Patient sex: M
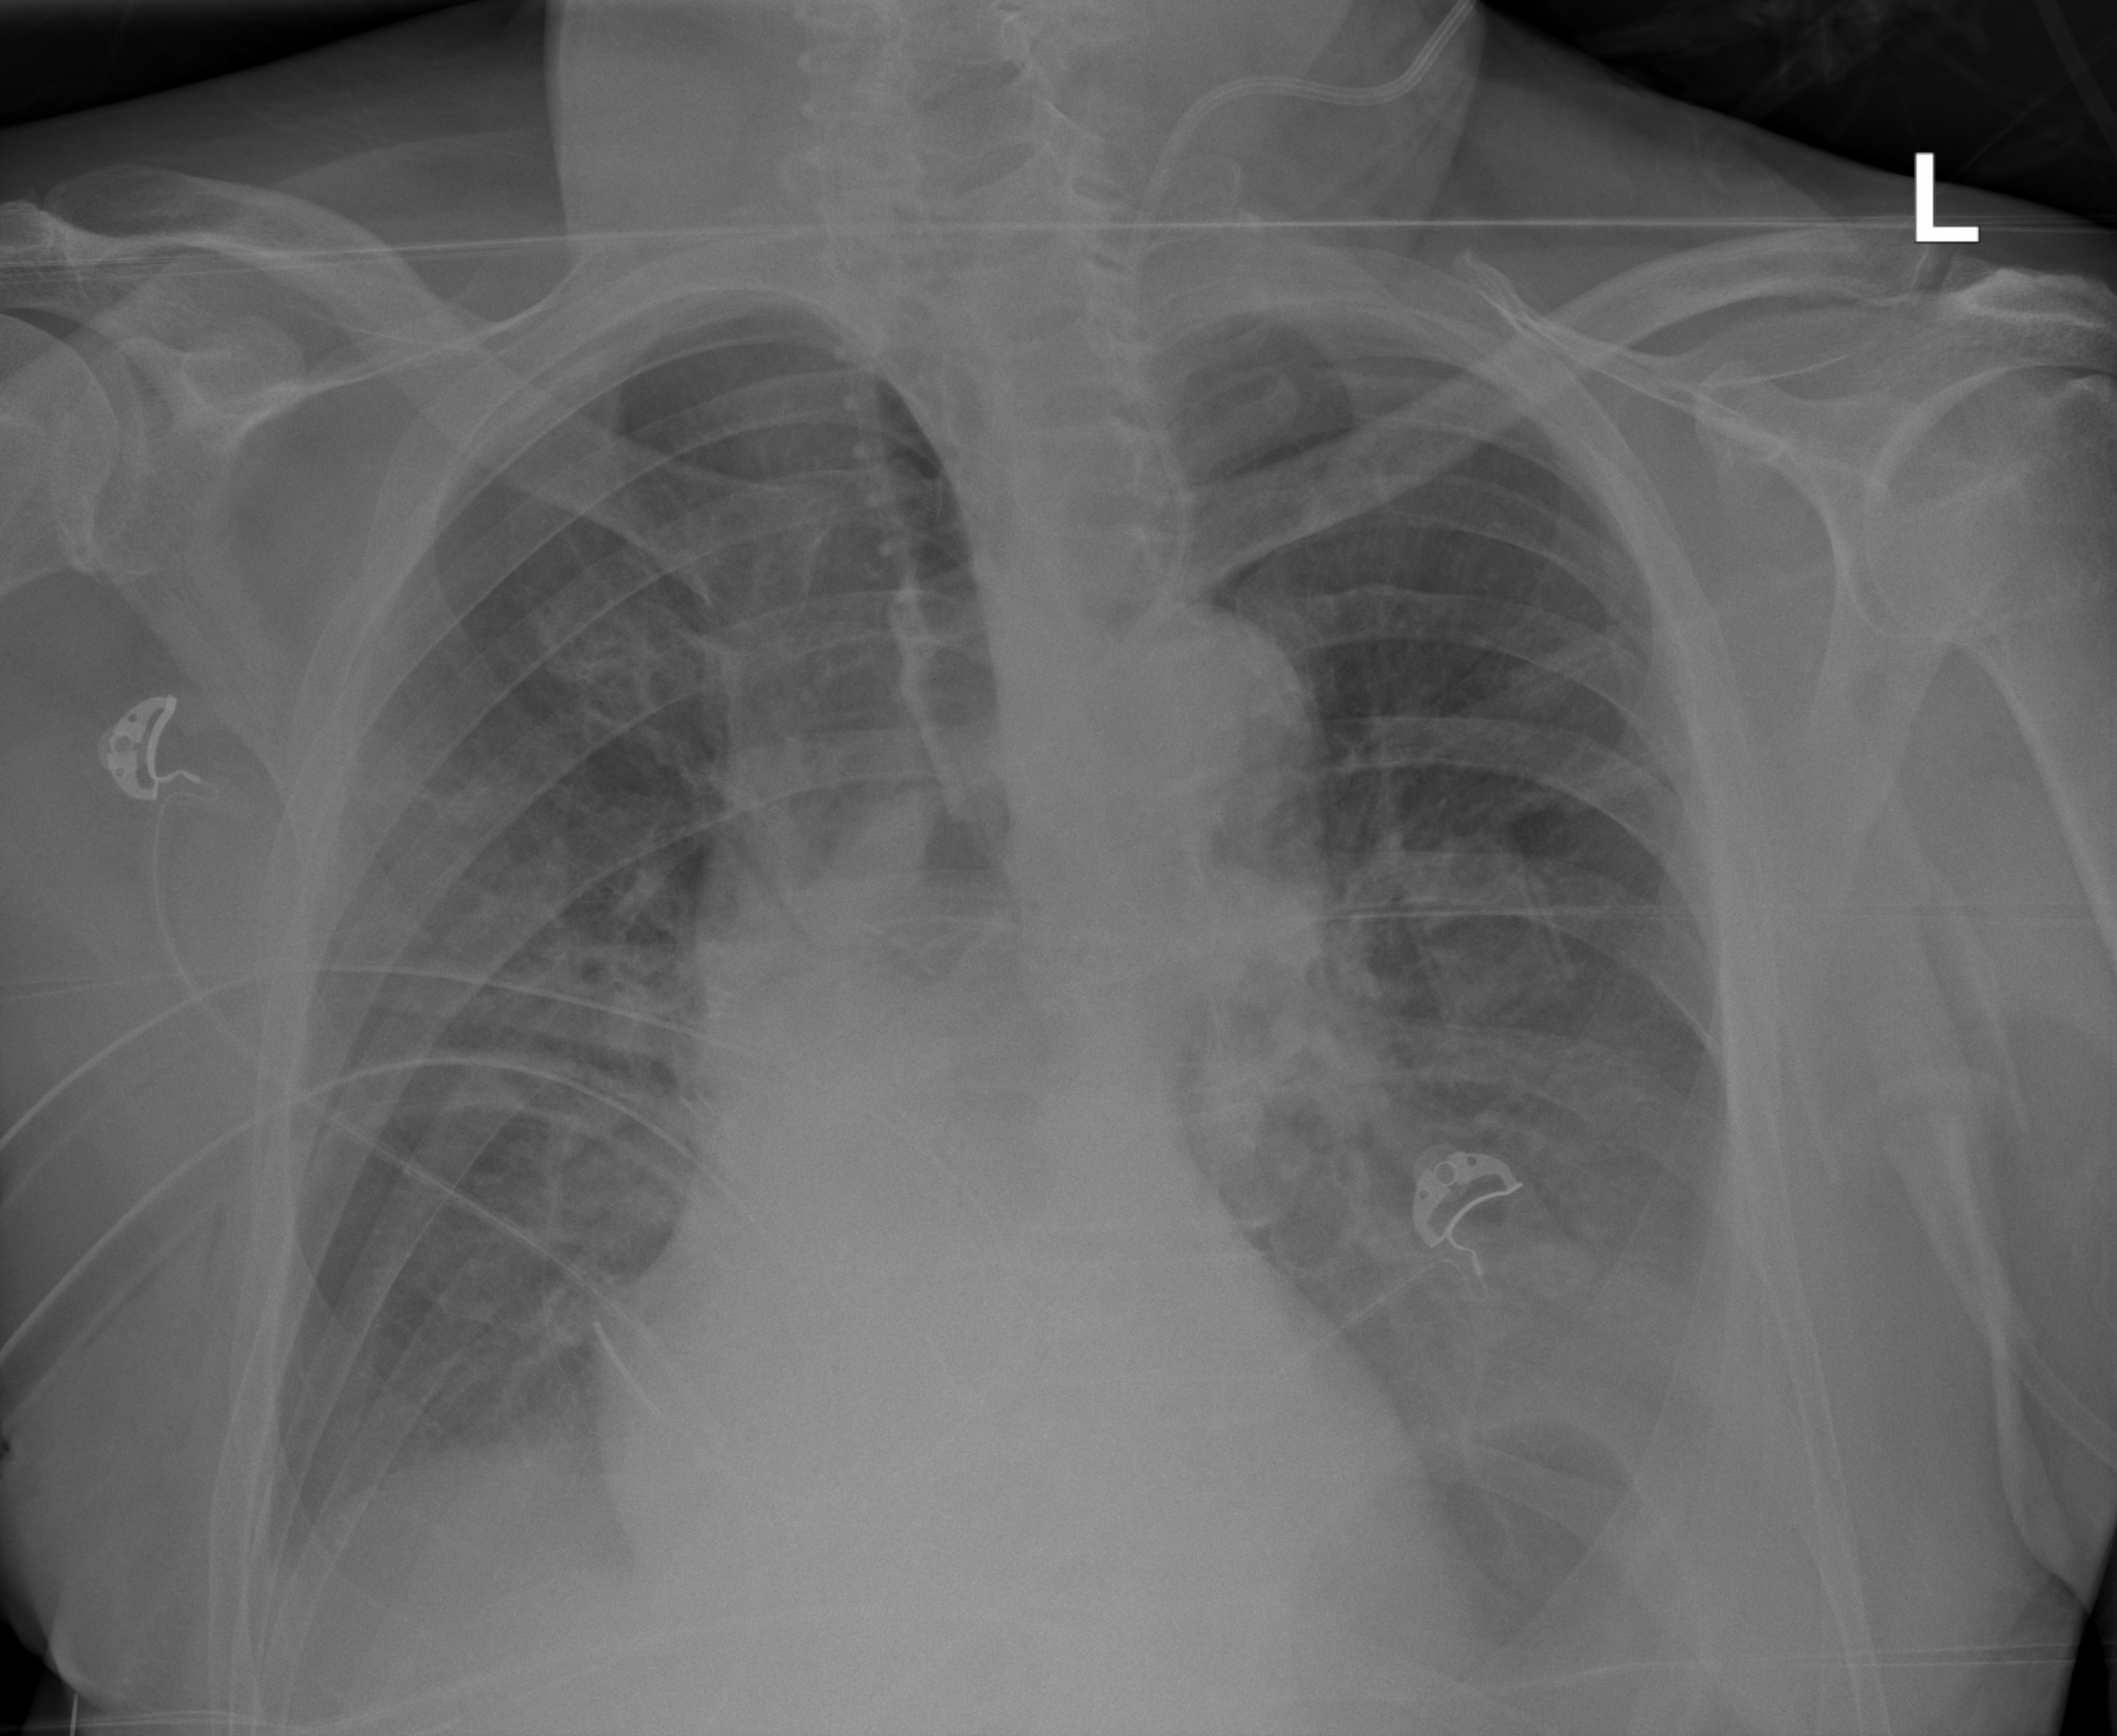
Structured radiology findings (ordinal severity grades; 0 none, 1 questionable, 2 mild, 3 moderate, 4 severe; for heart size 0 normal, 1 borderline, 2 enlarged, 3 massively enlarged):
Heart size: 1
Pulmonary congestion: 2
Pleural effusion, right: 2
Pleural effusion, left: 2
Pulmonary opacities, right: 2
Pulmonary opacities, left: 1
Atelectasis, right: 2
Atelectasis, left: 2